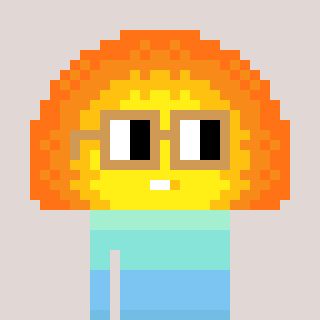
a pixel art character with square brown glasses, a sunset-shaped head and a slimegreen-colored body on a warm background